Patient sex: M
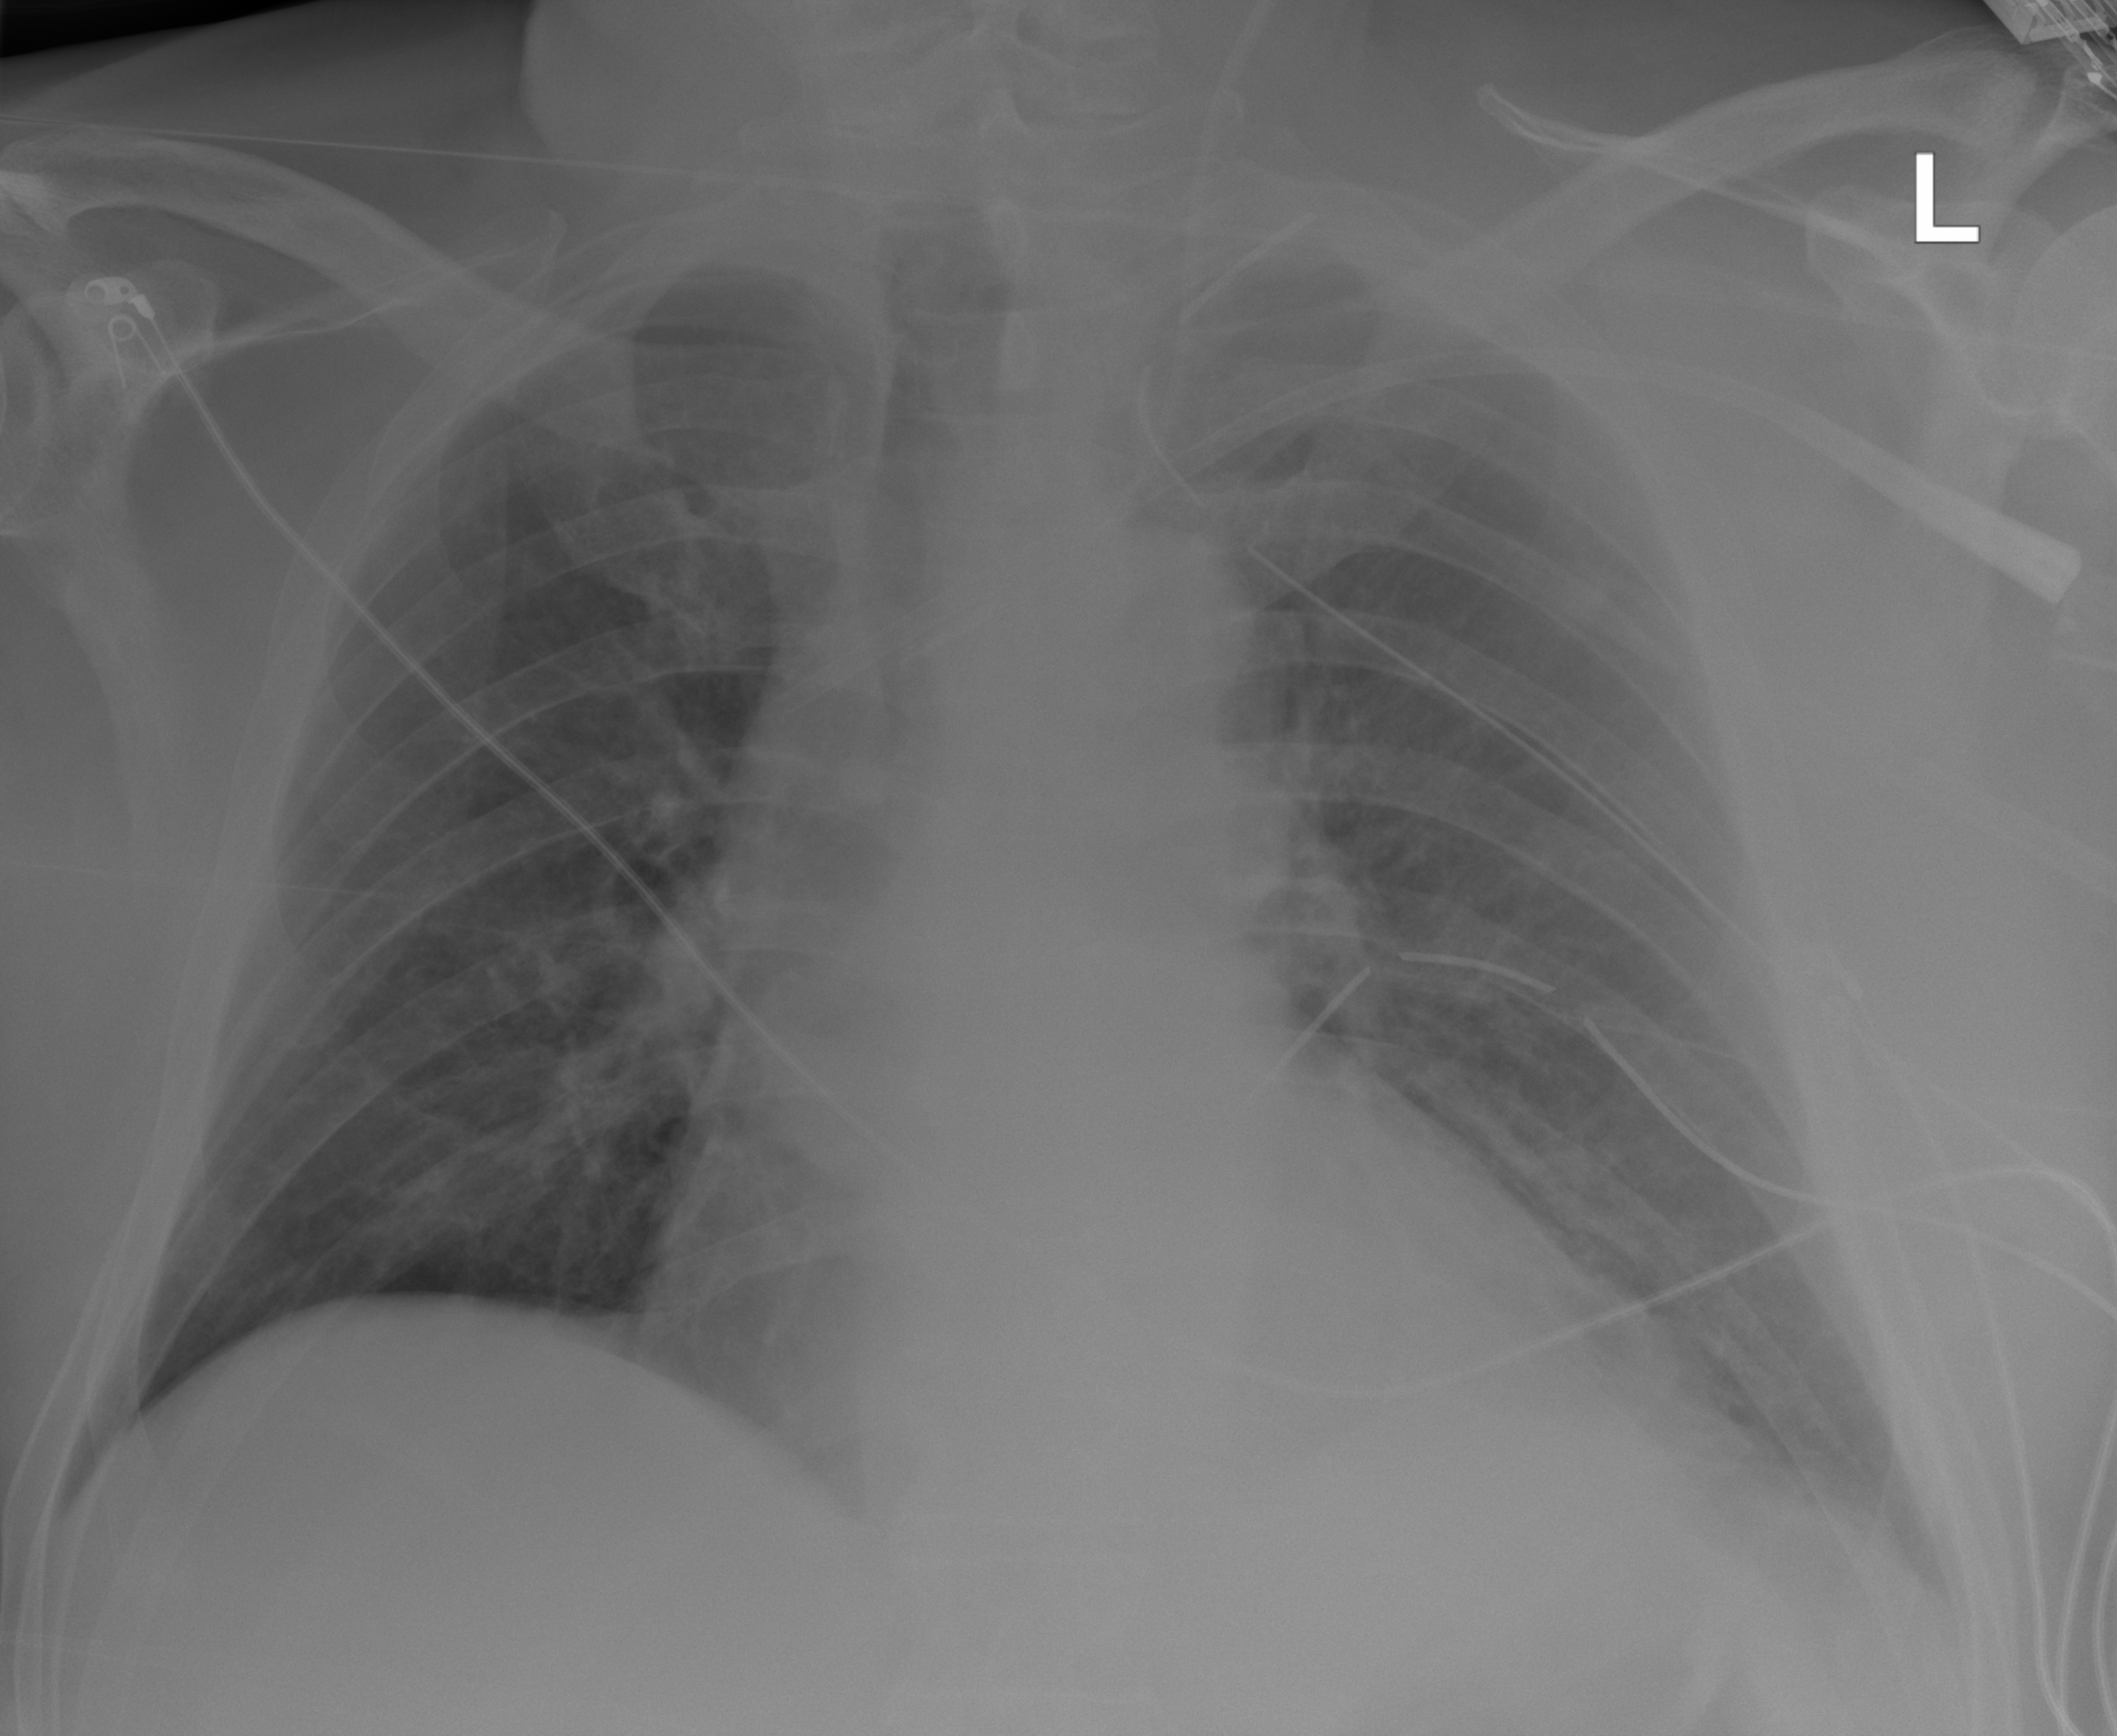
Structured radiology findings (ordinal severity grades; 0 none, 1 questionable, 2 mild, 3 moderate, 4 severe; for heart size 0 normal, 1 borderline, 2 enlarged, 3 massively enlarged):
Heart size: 2
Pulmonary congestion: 0
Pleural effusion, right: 0
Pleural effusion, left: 0
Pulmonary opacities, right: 0
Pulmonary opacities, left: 0
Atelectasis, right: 0
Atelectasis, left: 2